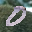
Label: 0